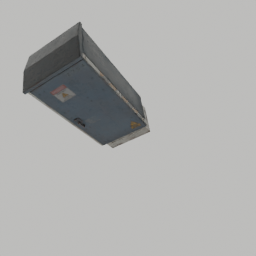
Label: mechanical